Question: I've got a WCF project running on our web server that our Mobile Devices use to pull data from our databases.
'''
private void GetData(string serialNum) {
try {
var service = new AcpServiceClient();
service.GetData(serialNum);
} catch (CFFaultException err) {
MessageBox.Show(err.FaultMessage, "Web Service Error");
}
}
'''
As soon as I call 'GetData', I am presented with an ugly XML message like shown below:

I see the error, buried in the XML text.
> Procedure 'sp1_GetCoilFromTable' expects parameter '@serial_Number', which was not supplied.
Why is all of this XML being dumped into the 'FaultMessage'?
All of the help I am finding by searching for CFFaultException seems to pull up dead links or pages where others have asked questions that answer using dead links.
What I would like is a clean way to get to the main error message without having to write a routine to parse the XML.
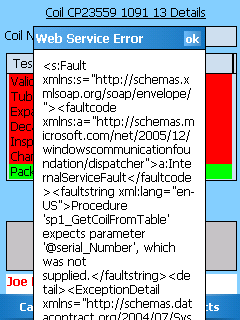
Answer: Because WCF is passing back a SOAP envelope with the exception data. It's trying to be nice and give you everything you might want to know because WCF was developed with giant data pipes in mind, not being frugal and giving you only what you need.
You might be able to change the error formatting on the server side. Here's some MSDN info:
<URL>